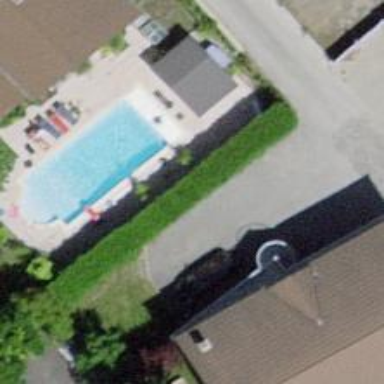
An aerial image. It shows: Swimming pool located in leisure land.